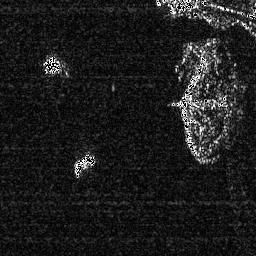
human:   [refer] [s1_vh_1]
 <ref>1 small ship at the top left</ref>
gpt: <box>[[16, 20, 23, 29, 0]]</box>